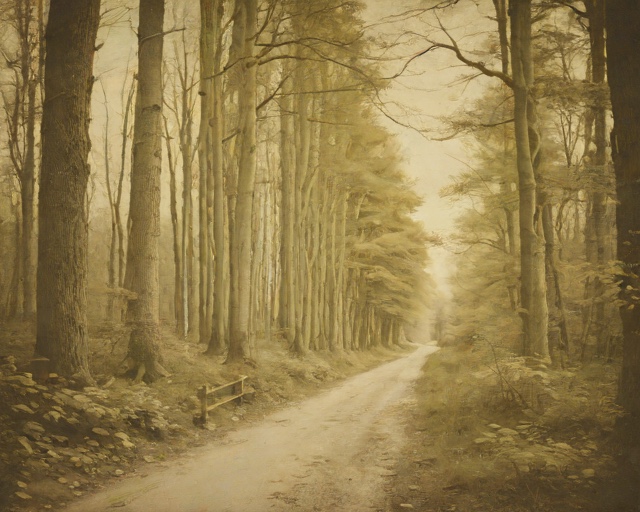
Category: Sympathy